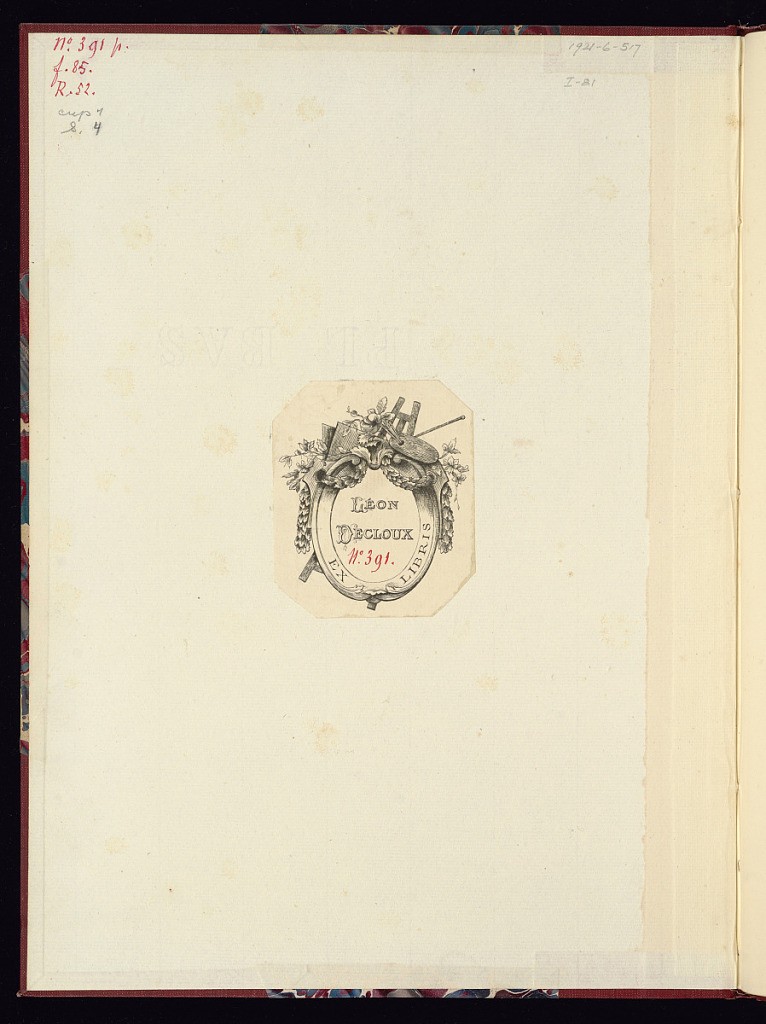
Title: Album of Ornament Prints Representing the Five Senses
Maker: François-Thomas Mondon, French, 1709 – 1755
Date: ca. 1736-55
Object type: Album
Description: Album with a series of ornament prints representing the five senses with figures and ornament in landscapes. The plates are titled and signed.